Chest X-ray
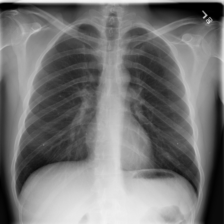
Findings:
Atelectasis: negative
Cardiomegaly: negative
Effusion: negative
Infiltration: negative
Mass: negative
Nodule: negative
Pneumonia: negative
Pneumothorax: negative
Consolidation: negative
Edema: negative
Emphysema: negative
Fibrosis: negative
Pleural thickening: negative
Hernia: negative